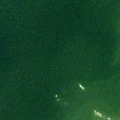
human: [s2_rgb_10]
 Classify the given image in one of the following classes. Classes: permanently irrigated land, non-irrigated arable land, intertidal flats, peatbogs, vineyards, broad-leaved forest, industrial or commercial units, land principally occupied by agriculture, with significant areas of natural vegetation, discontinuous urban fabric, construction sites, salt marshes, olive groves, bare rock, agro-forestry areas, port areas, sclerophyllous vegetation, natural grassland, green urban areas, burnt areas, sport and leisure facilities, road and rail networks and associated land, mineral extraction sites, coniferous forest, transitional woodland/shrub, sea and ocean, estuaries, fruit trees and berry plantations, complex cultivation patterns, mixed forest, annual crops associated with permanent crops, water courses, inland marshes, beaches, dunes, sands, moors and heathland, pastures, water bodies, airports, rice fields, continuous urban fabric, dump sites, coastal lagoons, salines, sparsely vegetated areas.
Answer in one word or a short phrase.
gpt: sea and ocean